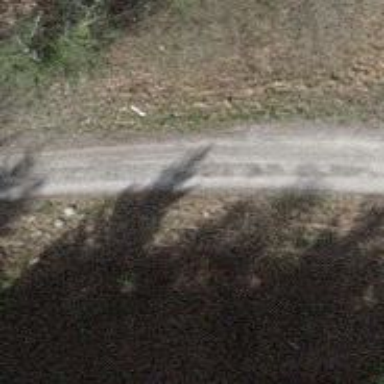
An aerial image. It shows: Compacted track with grade2 level.